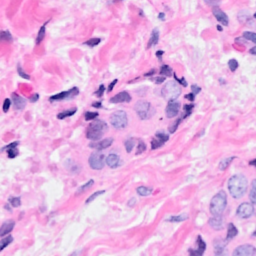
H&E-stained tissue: Breast